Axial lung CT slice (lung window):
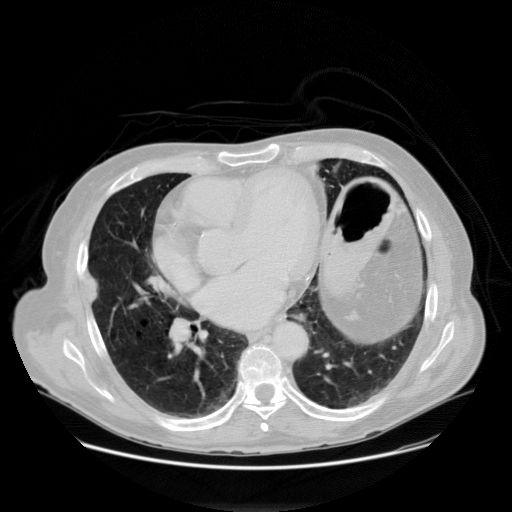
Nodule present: no